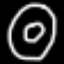
Label: donut